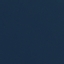
Land use / land cover class: SeaLake